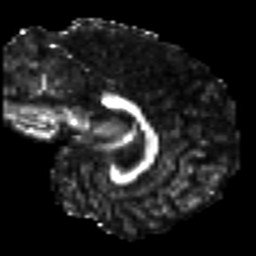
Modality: FA
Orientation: sagittal
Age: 45
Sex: female
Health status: healthy
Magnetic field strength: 3 T
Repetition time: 8.4 s
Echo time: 0.0926 s